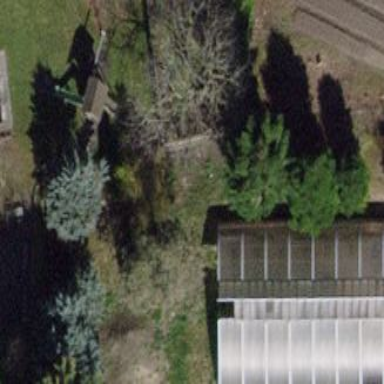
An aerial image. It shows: Greenhouse.